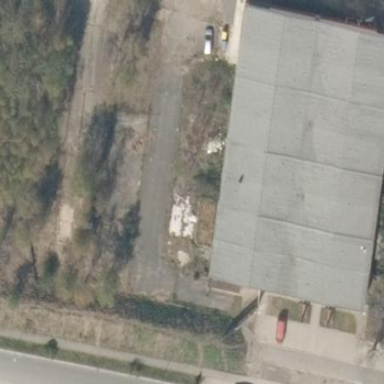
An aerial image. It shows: Industrial building.